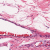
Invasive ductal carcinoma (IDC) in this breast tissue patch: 0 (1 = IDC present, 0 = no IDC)